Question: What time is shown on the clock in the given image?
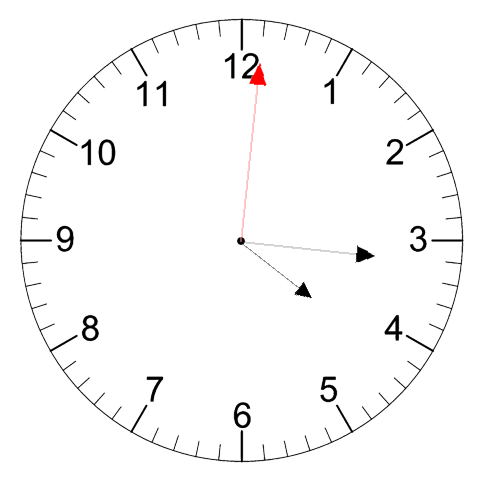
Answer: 04:16:01